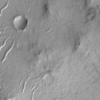
Label: not_dusty